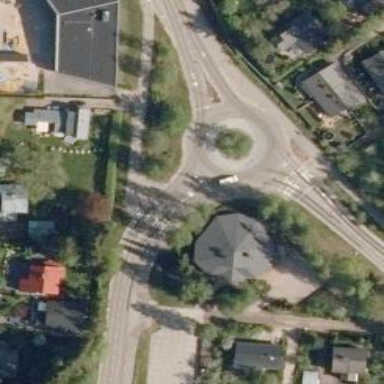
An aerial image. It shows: Secondary road with asphalt surface leading to roundabout.